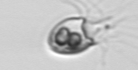
Label: Balanion